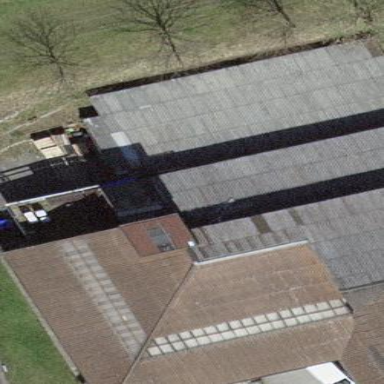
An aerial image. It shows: Garage.